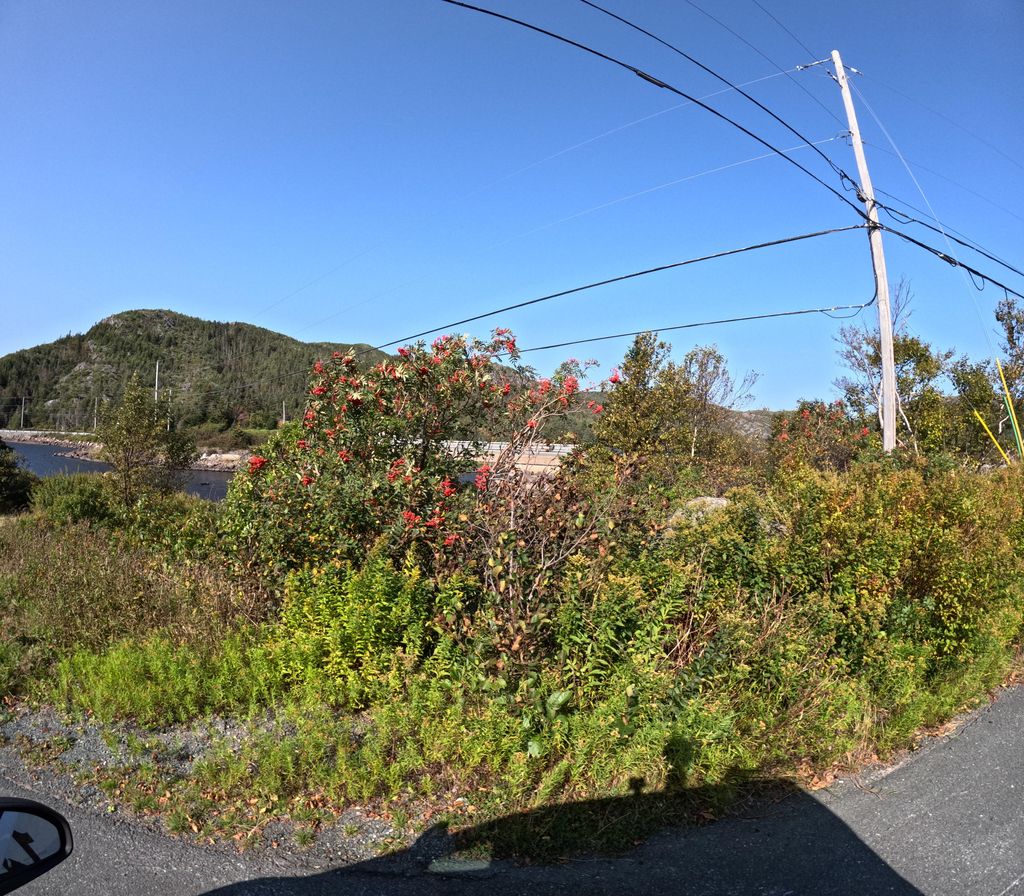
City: st_johns